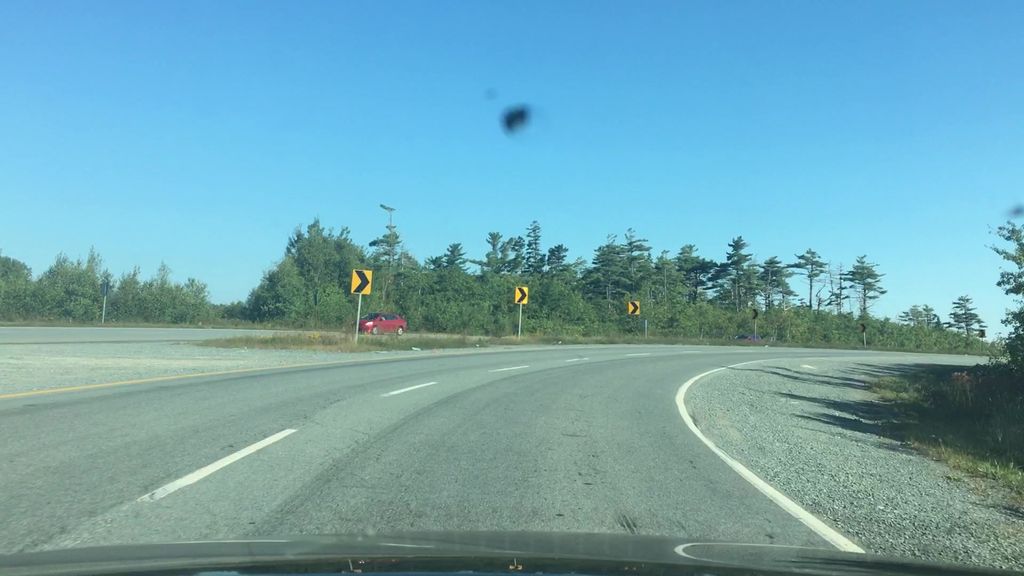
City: halifax